Question: Count the number of objects in the diagram.
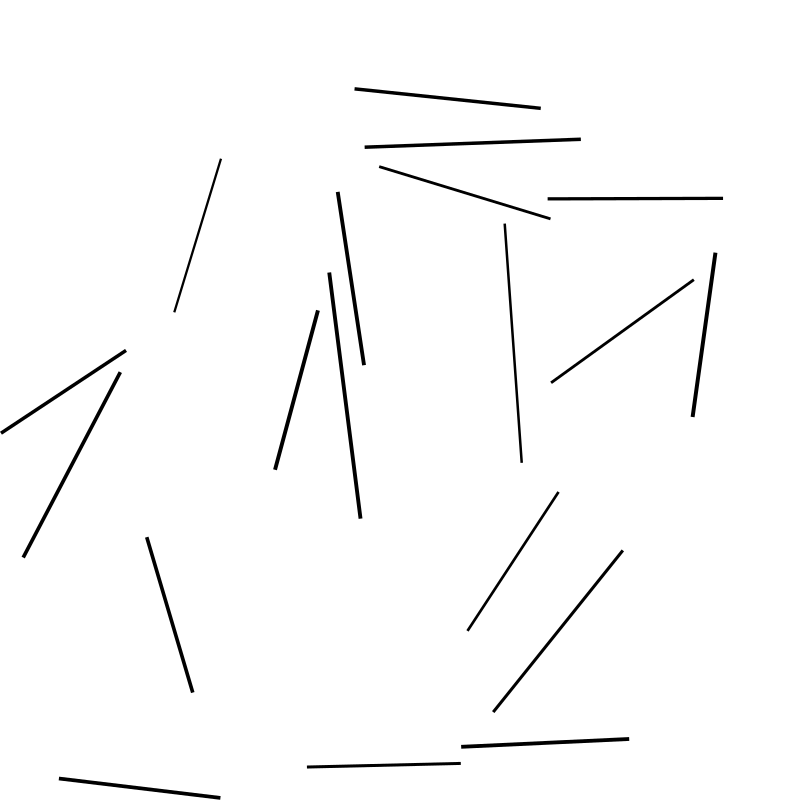
Answer: 19